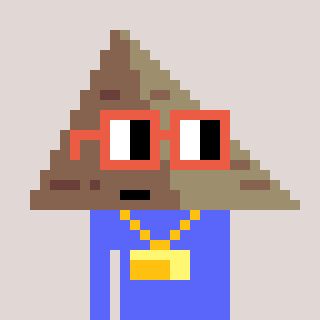
a pixel art character with square orange glasses, a pyramid-shaped head and a purple-colored body on a warm background